Question: I am using the following code to dynamically set a href link to open up some content as a lightbox.
'''
<script>
$(document).ready(function() {
$(".views-field-nid-1 > .field-content > a").each(
function(){
$(this).click(
function(e){
e.preventDefault();
$(this).attr("rel", "lightframe[|width:1100px; height:700px;]");
Lightbox.initList();
return true;
}
);
}
);
});
</script>
'''
The problem I am having is that the links don't work unless you click on them twice and I can't explain why except to guess there are two such links on my webpage.
To explain further, I click on the "Enlarge Floorplan" links on the right hand of this page. There is one such button for each of the floorplans on display.

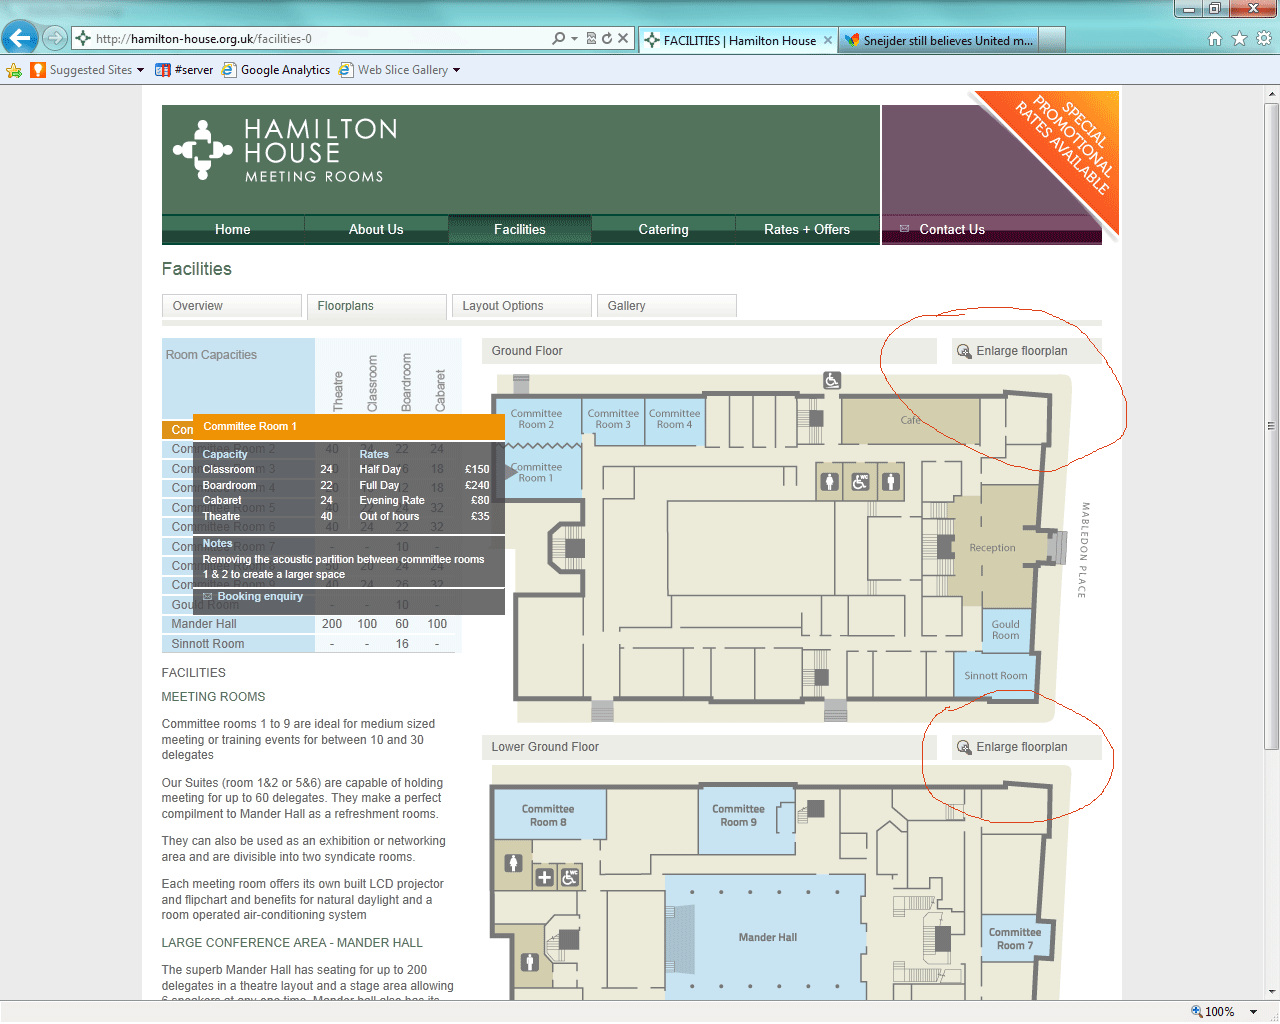
Answer: Why didn't you add the 'rel' with a loop:
'''
$(".views-field-nid-1 > .field-content > a").each(function(index) {
$(this).attr("rel", "lightframe[|width:1100px; height:700px;]");
});
'''
And after that use your lightbox without problem and without needing a double click?